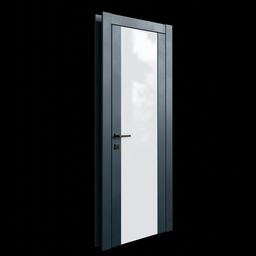
Label: architecture